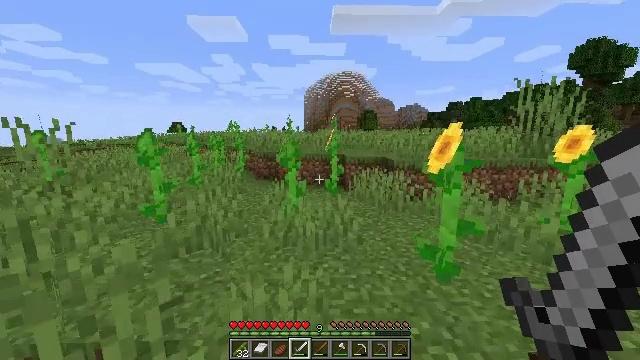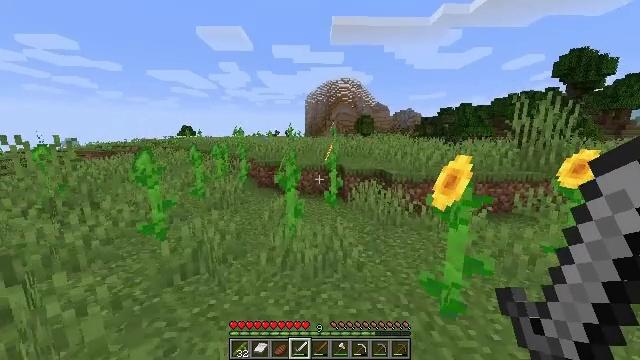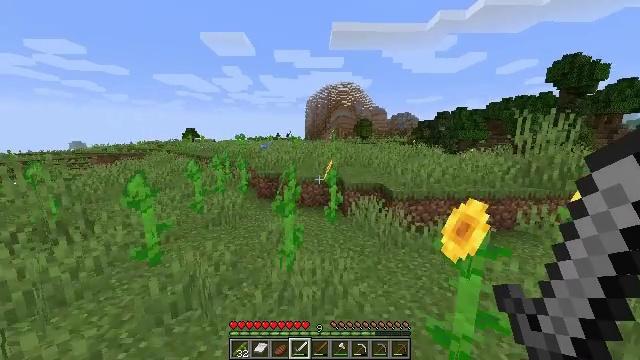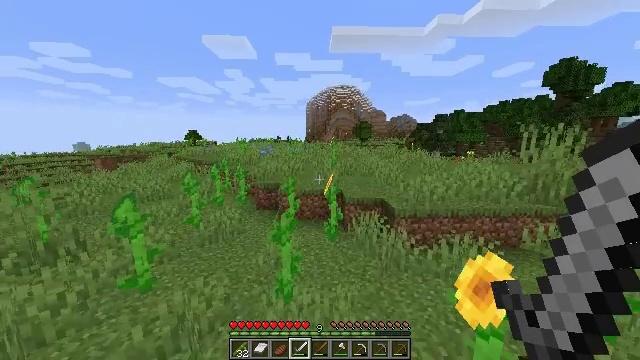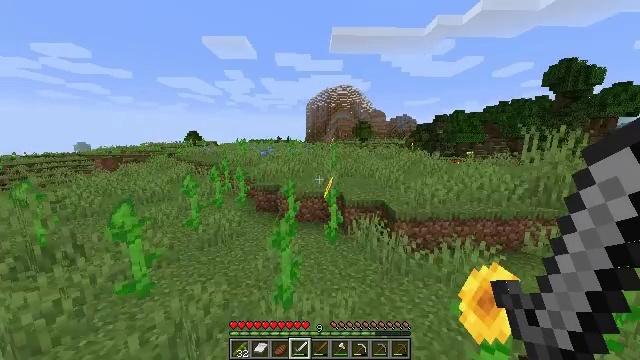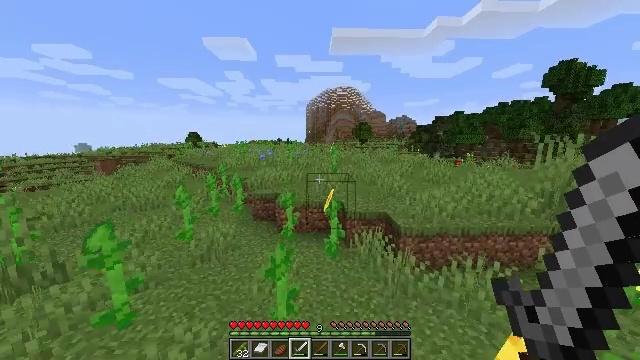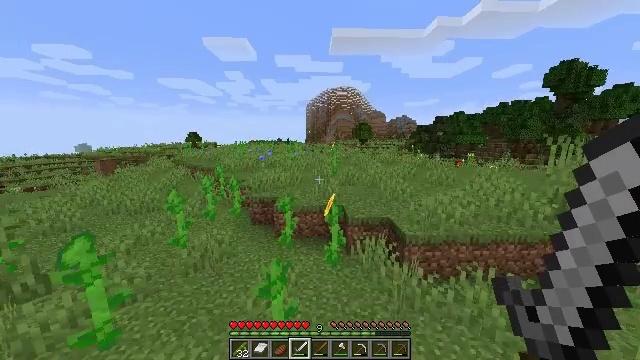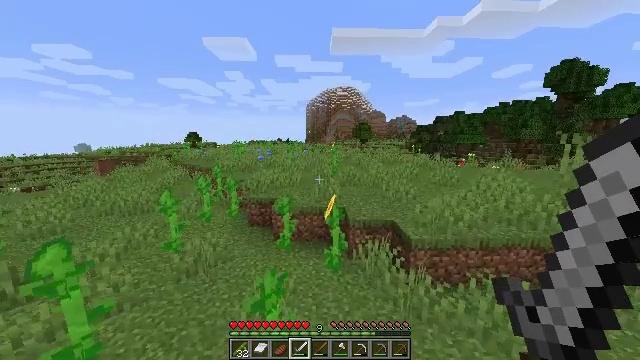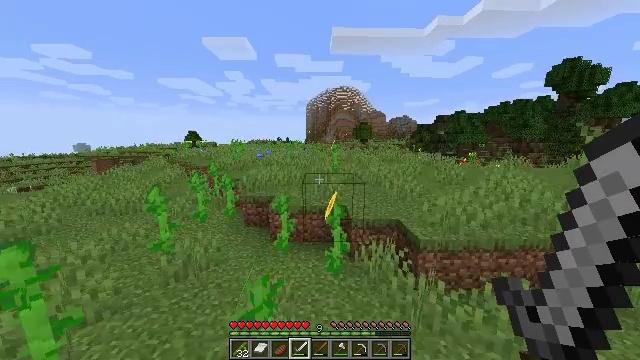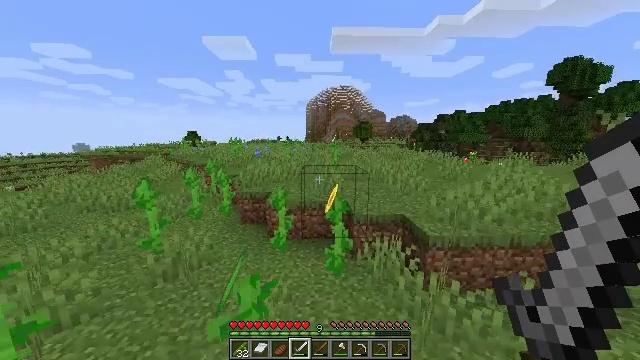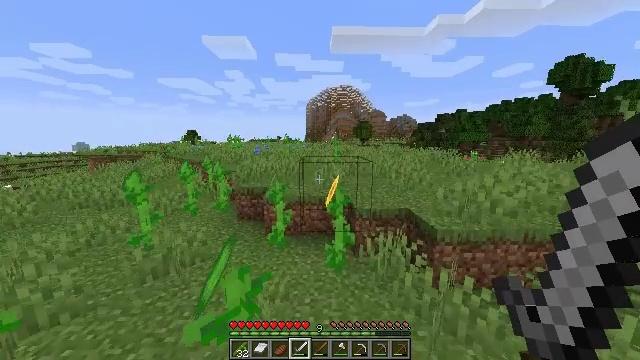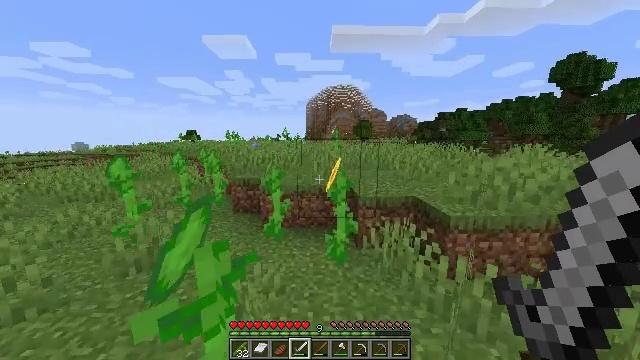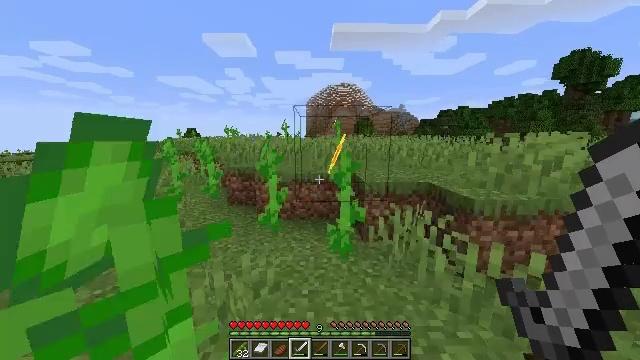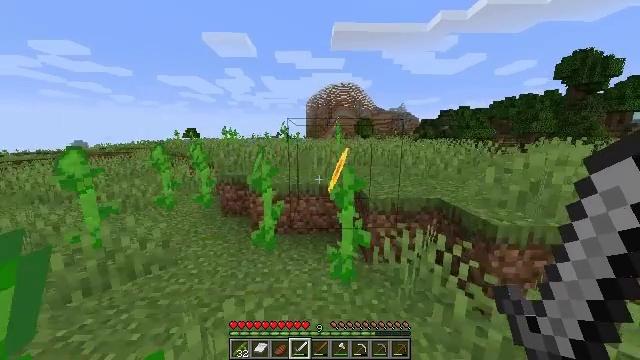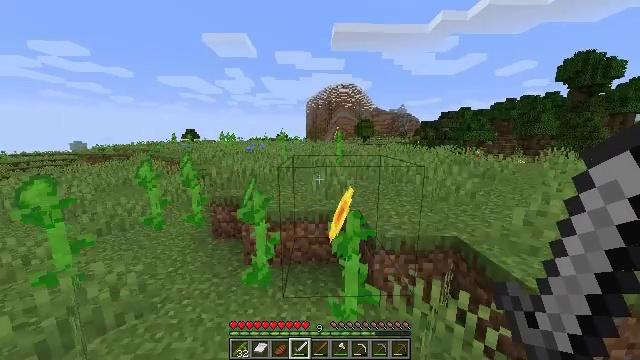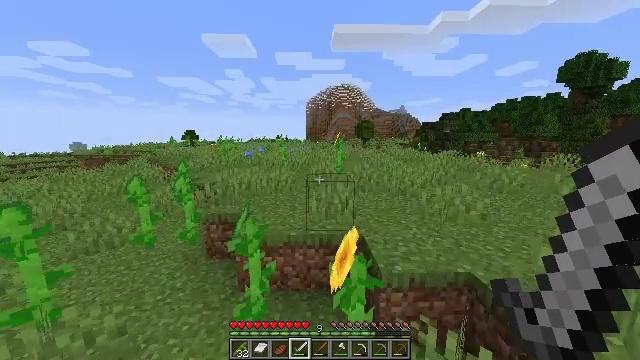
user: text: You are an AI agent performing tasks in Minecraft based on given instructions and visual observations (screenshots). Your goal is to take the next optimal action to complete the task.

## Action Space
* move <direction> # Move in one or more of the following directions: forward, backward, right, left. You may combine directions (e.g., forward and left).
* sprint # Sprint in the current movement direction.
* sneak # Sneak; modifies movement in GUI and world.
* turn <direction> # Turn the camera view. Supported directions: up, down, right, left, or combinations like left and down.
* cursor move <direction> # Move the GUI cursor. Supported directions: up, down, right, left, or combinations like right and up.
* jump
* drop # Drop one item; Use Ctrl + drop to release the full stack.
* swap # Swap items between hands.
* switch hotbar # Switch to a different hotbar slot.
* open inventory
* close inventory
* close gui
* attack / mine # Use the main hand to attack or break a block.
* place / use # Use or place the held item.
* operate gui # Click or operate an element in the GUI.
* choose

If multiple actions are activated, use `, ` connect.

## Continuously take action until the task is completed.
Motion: motion action
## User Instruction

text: Gather sweet berries from the bush.
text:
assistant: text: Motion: move forward, sprint, jump
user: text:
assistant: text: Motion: move forward, sprint, jump
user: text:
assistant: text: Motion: move forward, jump
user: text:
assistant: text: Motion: move forward, jump
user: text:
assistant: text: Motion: move forward, jump
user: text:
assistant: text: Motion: move forward, jump
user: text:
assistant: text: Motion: move forward, jump
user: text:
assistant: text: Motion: move forward, jump
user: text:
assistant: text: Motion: move forward, jump
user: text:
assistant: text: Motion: move forward, jump
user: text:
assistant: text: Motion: move forward, jump
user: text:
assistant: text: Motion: move forward, jump
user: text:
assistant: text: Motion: move forward, sprint, jump
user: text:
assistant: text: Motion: move forward, sprint, jump
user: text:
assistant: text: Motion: move forward, sprint, jump
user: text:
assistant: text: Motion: move forward, sprint, jump
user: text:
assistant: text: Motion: move forward, jump
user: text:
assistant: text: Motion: move forward, jump
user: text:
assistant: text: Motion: move forward, jump
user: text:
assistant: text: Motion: move forward, jump
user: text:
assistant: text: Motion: move forward, jump
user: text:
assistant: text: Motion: move forward, jump
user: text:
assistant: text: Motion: move forward, jump
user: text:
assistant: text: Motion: move forward, jump
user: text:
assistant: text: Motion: move forward, sprint, jump
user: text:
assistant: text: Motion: move forward, sprint, jump
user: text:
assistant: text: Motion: move forward, sprint, jump
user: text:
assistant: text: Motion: move forward, sprint, jump
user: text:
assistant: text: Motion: move forward, turn left, jump
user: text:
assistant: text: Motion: move forward, turn left, jump